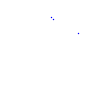
Particle: proton